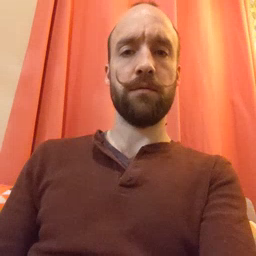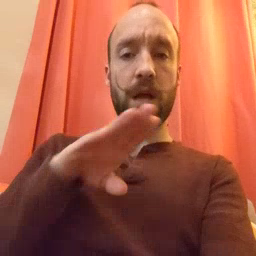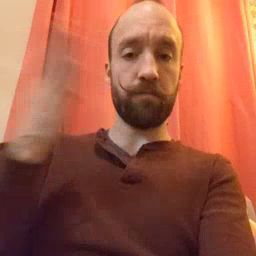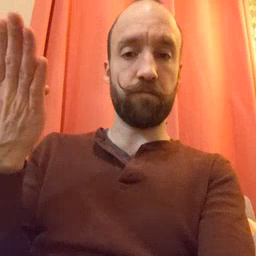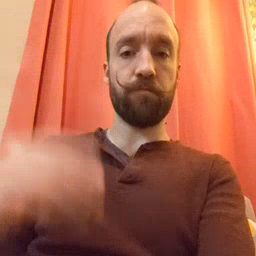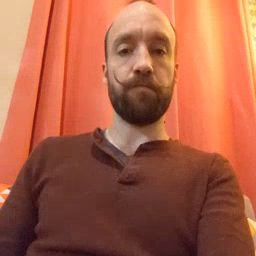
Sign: open